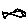
Label: fish